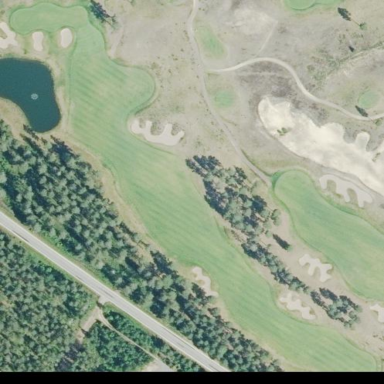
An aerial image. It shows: Golf fairway surrounded by grass.